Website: apple
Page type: account-selection
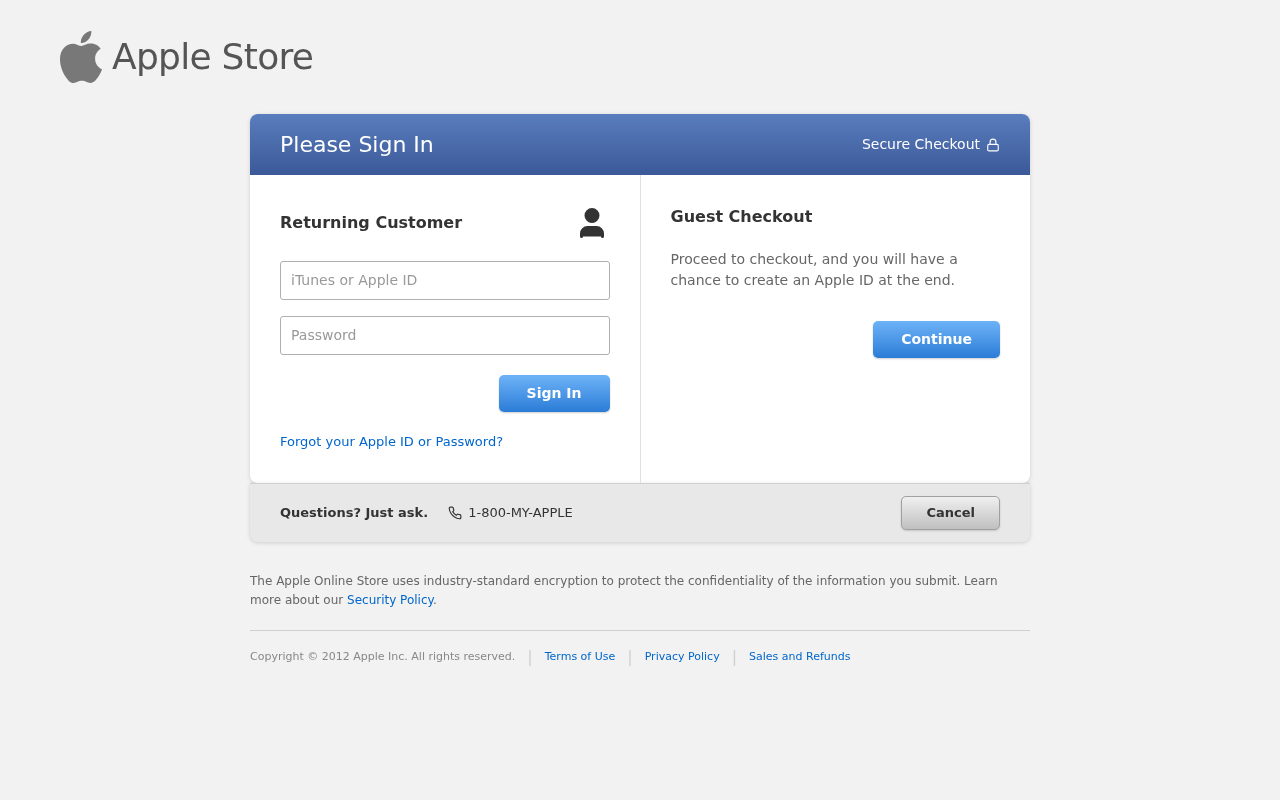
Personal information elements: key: PII_LOGIN_USERNAME
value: awalker43